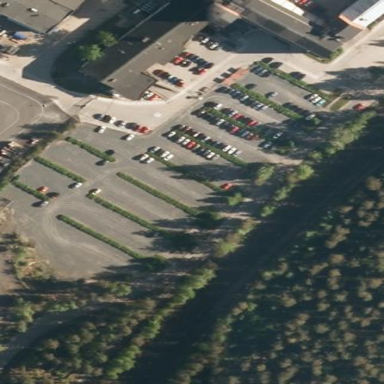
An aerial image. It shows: Parking area with surveillance. The surface of the parking lot is monitored for security.